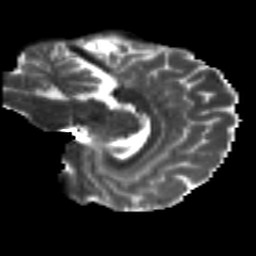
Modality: T2w
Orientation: sagittal
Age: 20
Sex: male
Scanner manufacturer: siemens
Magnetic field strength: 3 T
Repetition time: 8.8 s
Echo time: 0.085 s